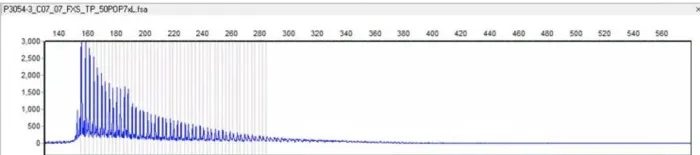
Genetic testing by RP-PCR revealed an aberrant GGC repeat expansion in the 5'UTR of the NOTCH2NLC gene.
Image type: chart (chart)